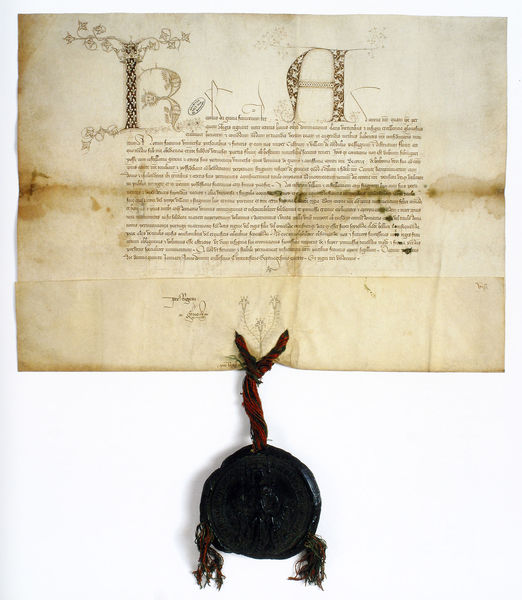
Titel: Karl V. fasst die Herrschaft über Creil zu Frankreichs Krone
Institution: Paris, Archives nationales
Schlagwörter: baum, feder, weiß, schwarz, rot, band, falten, schnur, blatt, schrift, papier, verzierung, kordel, unterschrift, initialen, text, buchstaben, initiale, stempel, vertrag, tinte, fleck, verziert, flecken, pergament, wachs, mittelalter, geistlich, schriftstück, siegel, urkunde, bulle, handschrift, gabel, pech, autograph, majuskeln, r, i, a, 1200, hängesiegel, könnte jede zeit sein, tinite, schmuckbuchstaben, ssbulle